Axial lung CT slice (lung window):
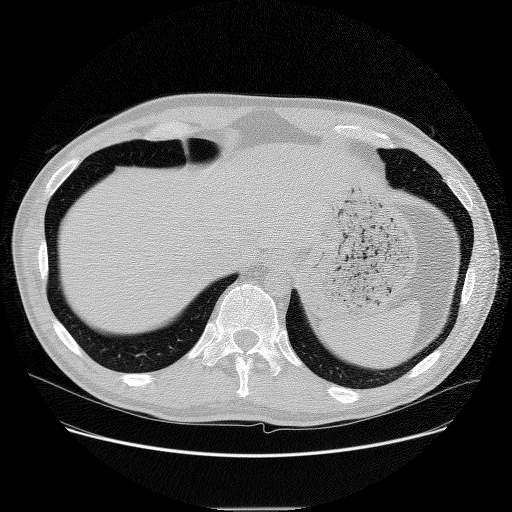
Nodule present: no